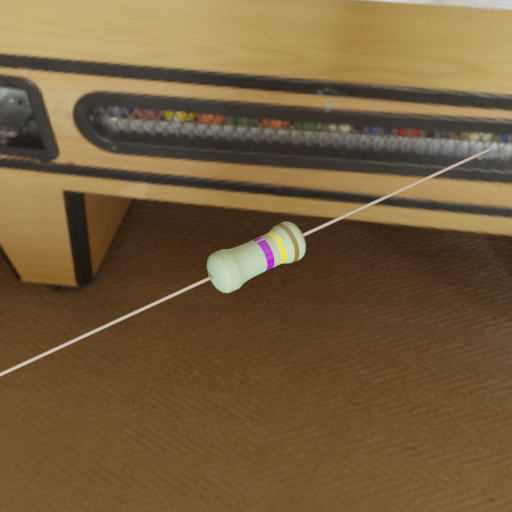
Resistor colour bands (in order): violet, yellow, brown